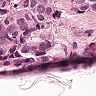
Metastatic tissue present: yes